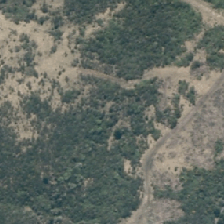
Land cover: manuka_kanuka